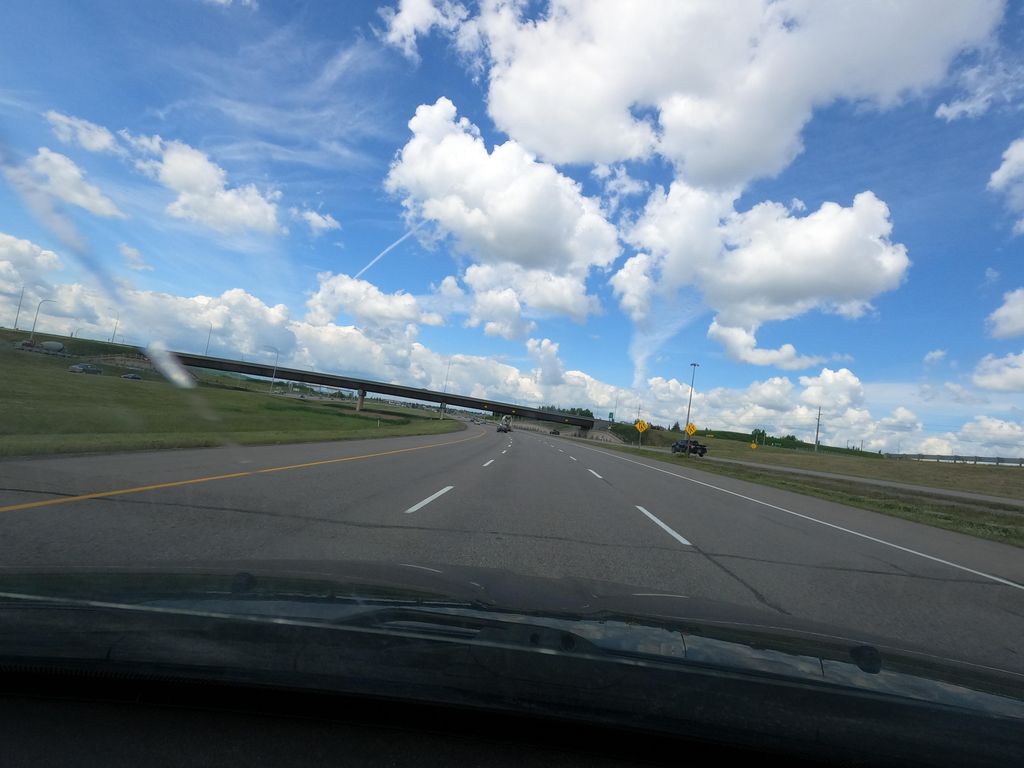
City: calgary